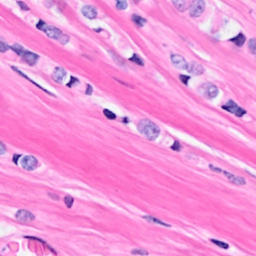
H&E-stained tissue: Breast